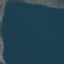
Label: SeaLake